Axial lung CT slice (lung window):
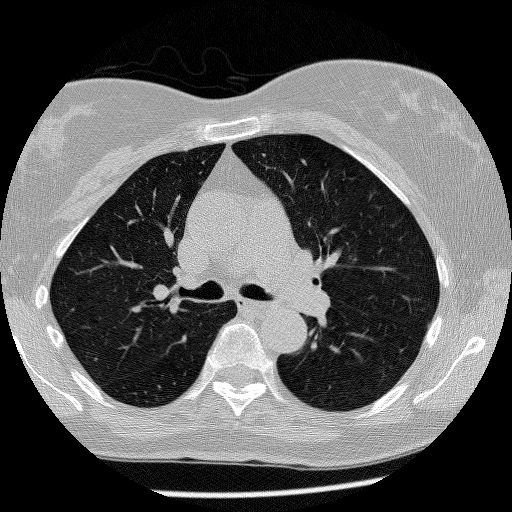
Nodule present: no